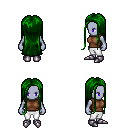
a pixel art fantasy rpg character, female body template, dark elf, purple skin, brown sleeveless shirt, white pants, green extra-long hairstyle, metal boots, four views (front, back, left, right), 2x2 character sprite sheet, small pixel art, hard edges, no anti-aliasing